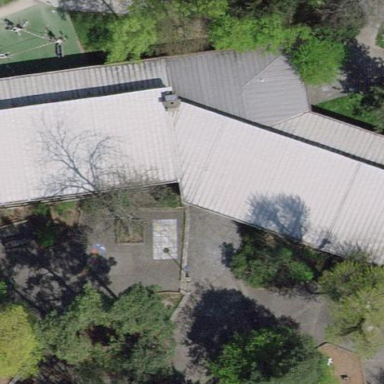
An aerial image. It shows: School building.